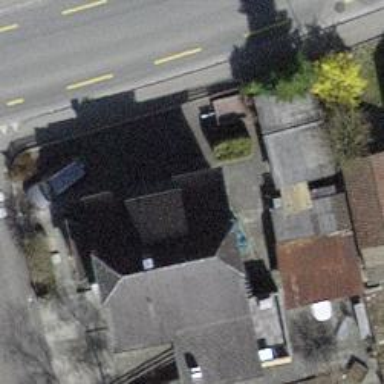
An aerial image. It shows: Building with tile roof.